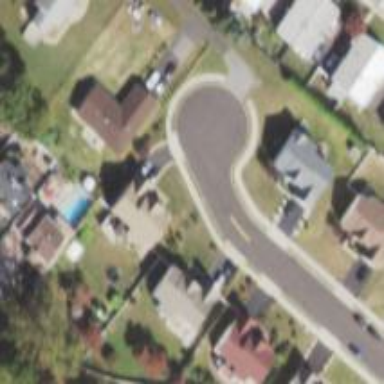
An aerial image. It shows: Residential road.